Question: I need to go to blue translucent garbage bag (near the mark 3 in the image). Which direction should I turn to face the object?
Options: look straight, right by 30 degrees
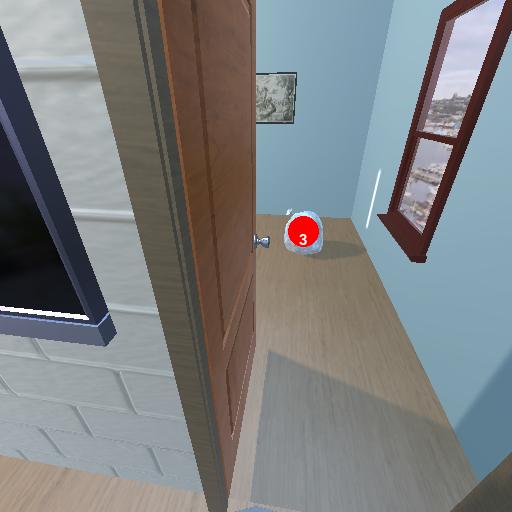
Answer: look straight